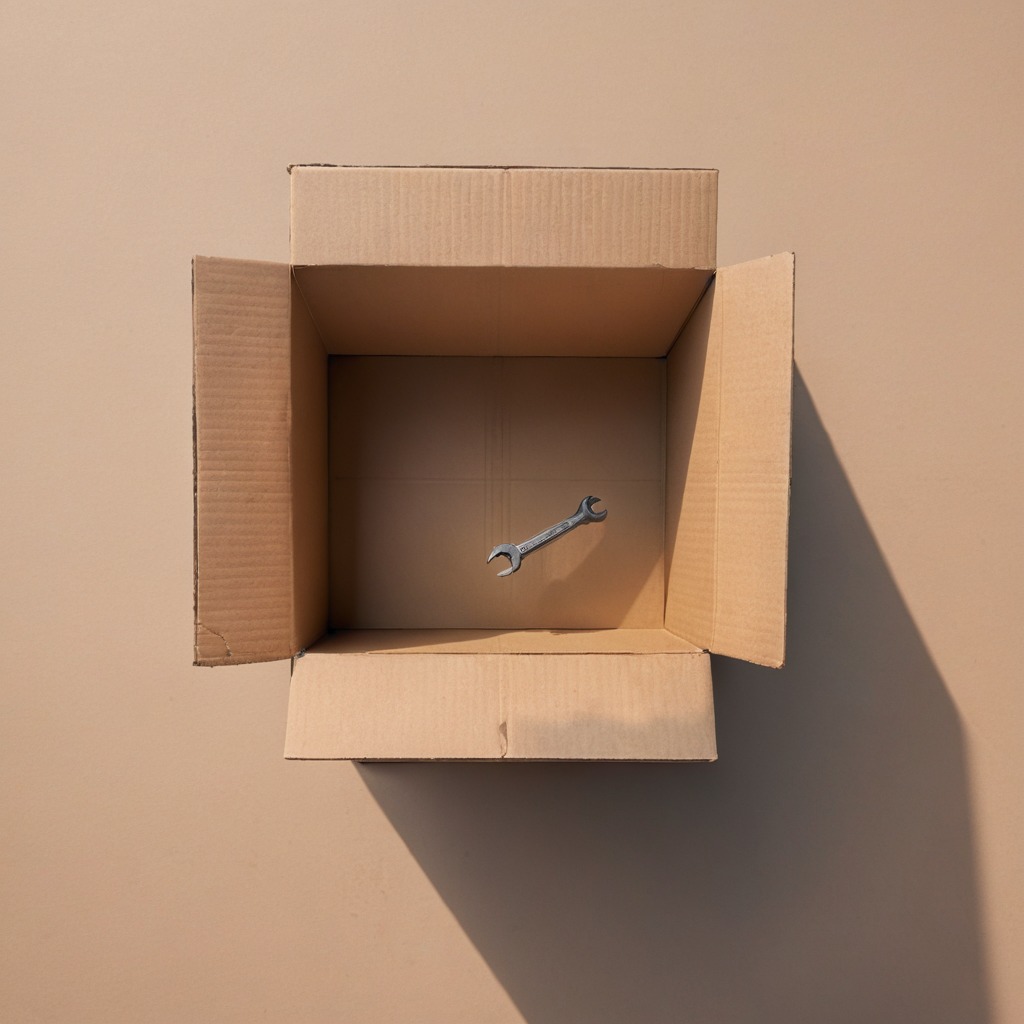
An wrench lying on a cardboard box surface in an outdoor workshop during daytime bright natural light soft shadows slightly creased but